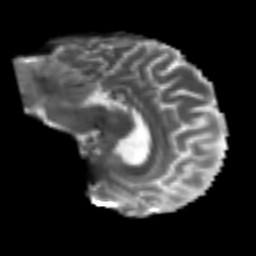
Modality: T2w
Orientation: sagittal
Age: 49
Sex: female
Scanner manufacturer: siemens
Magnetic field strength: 3 T
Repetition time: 4.987 s
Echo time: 0.0792 s